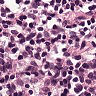
Metastatic tissue present: no